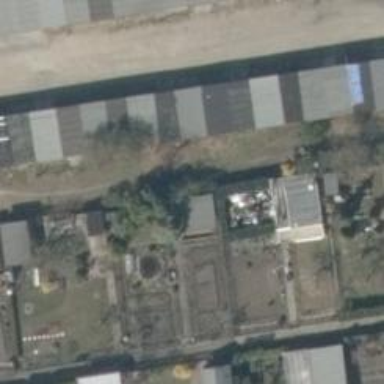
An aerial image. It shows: Group of garages.